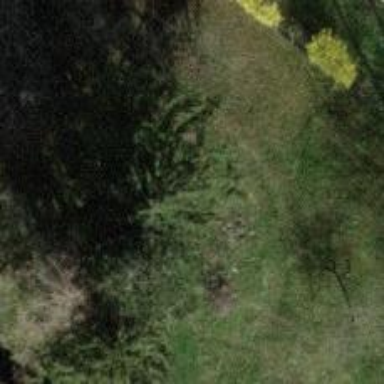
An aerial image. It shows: Evergreen tree with needle-leaved leaves.